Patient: sex M, age 50
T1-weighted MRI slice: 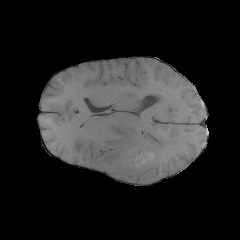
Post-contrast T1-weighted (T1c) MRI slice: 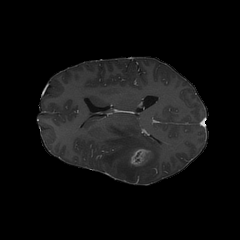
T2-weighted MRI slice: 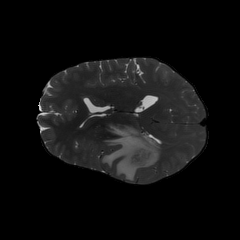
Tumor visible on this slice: yes
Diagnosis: Glioblastoma, IDH-wildtype
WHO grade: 4